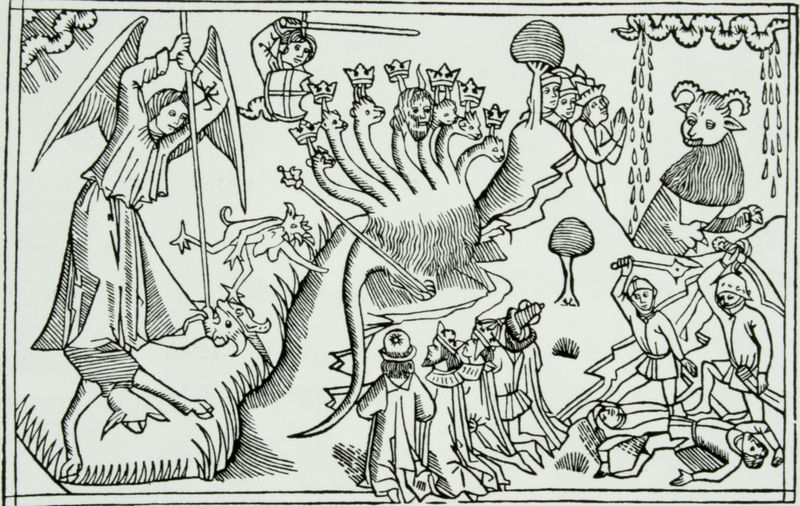
Titel: Kampf Michaels mit dem Drachen/Das Tier aus dem Meer und das Tier aus der Erde
Institution: (Seriendruck)
Schlagwörter: baum, berg, flügel, gemälde, kampf, kopf, umhang, weiß, wolken, bäume, landschaft, menschen, köpfe, männer, schwarz, zeichnung, gras, tier, bart, kleidung, mord, tod, tot, toter, wind, land, krone, bauern, engel, holzschnitt, papier, stab, grafik, graphik, angst, gewalt, krieg, schlacht, könig, lanze, soldaten, regen, schild, blut, schlachten, buch, glaube, druck, druckgraphik, stich, illustration, schilder, schwert, schwerter, säbel, waffen, gemetzel, knien, tote, schlange, volk, beten, gebet, ritter, sieg, gravur, schnitzerei, sterben, apokalypse, hölle, teufel, knieend, mittelalter, knieen, sieben, könige, speer, töten, hörner, anbetung, bock, böcke, erzengel, erschlagen, ungeheuer, tropfen, luzifer, drachen, drache, drachentöter, georg, michael, monster, hydra, untier, pilz, kronen, stifter, widder, sper, buchmalerei, sebastian, spinne, biest, babylon, mehrköpfig, aufspiessen, st. michael, streitkolben, pferdefuß, wei0ß, himmelskrieg, das jünste gericht, ein erzengel tötet die hydra, blutregen, totesengel, mischael